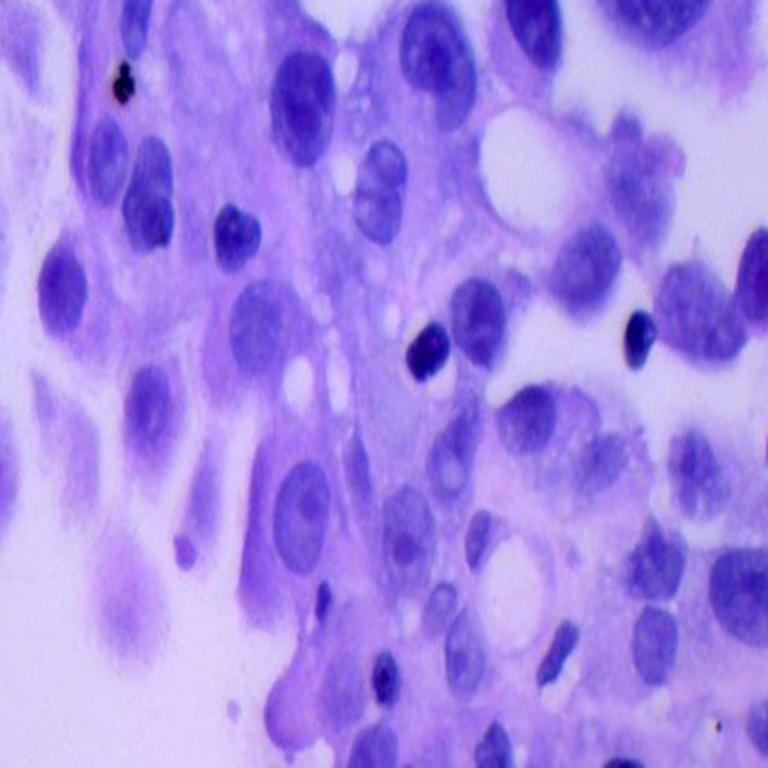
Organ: lung
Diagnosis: adenocarcinomas